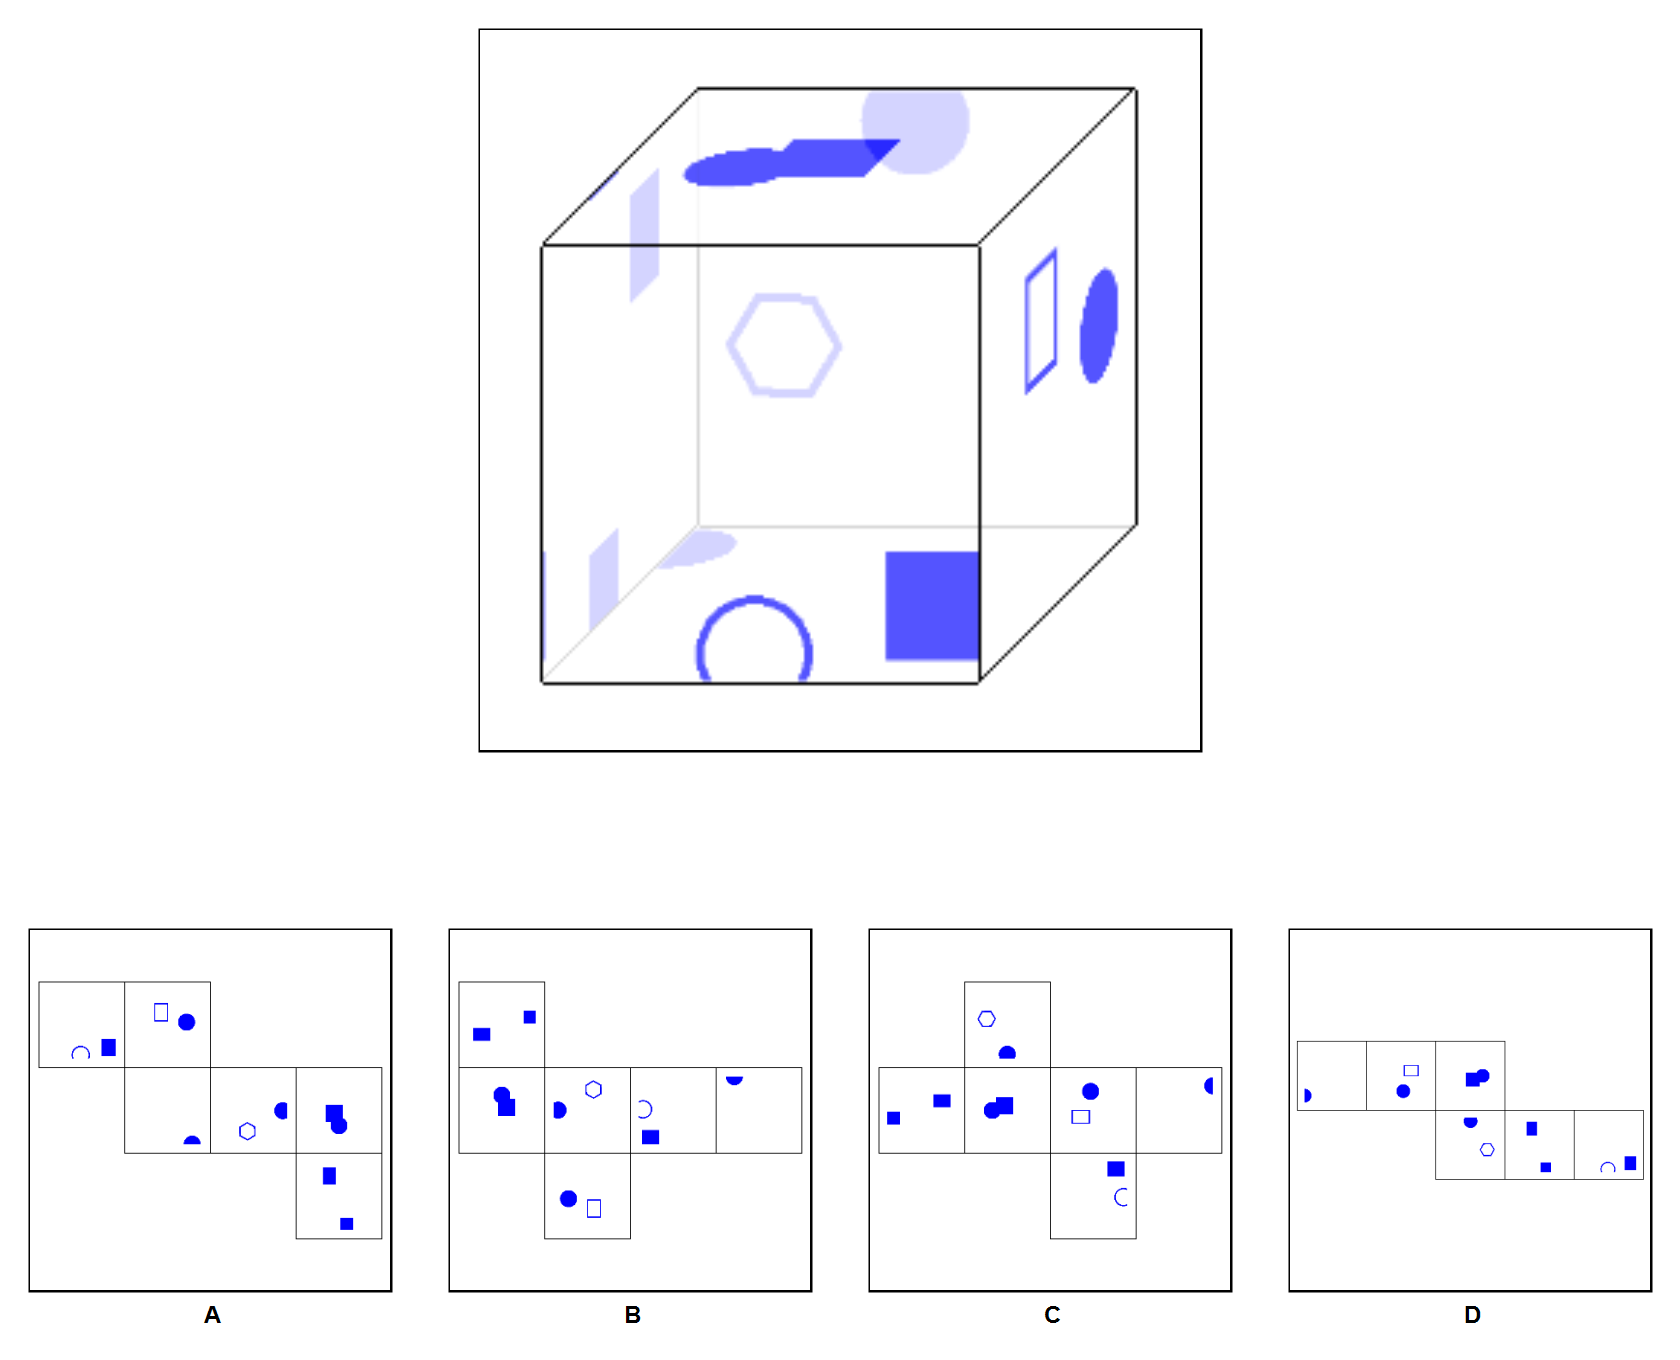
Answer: B